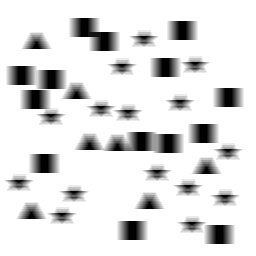
Squares: 14
Triangles: 7
Stars: 15
Total shapes: 36